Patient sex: M
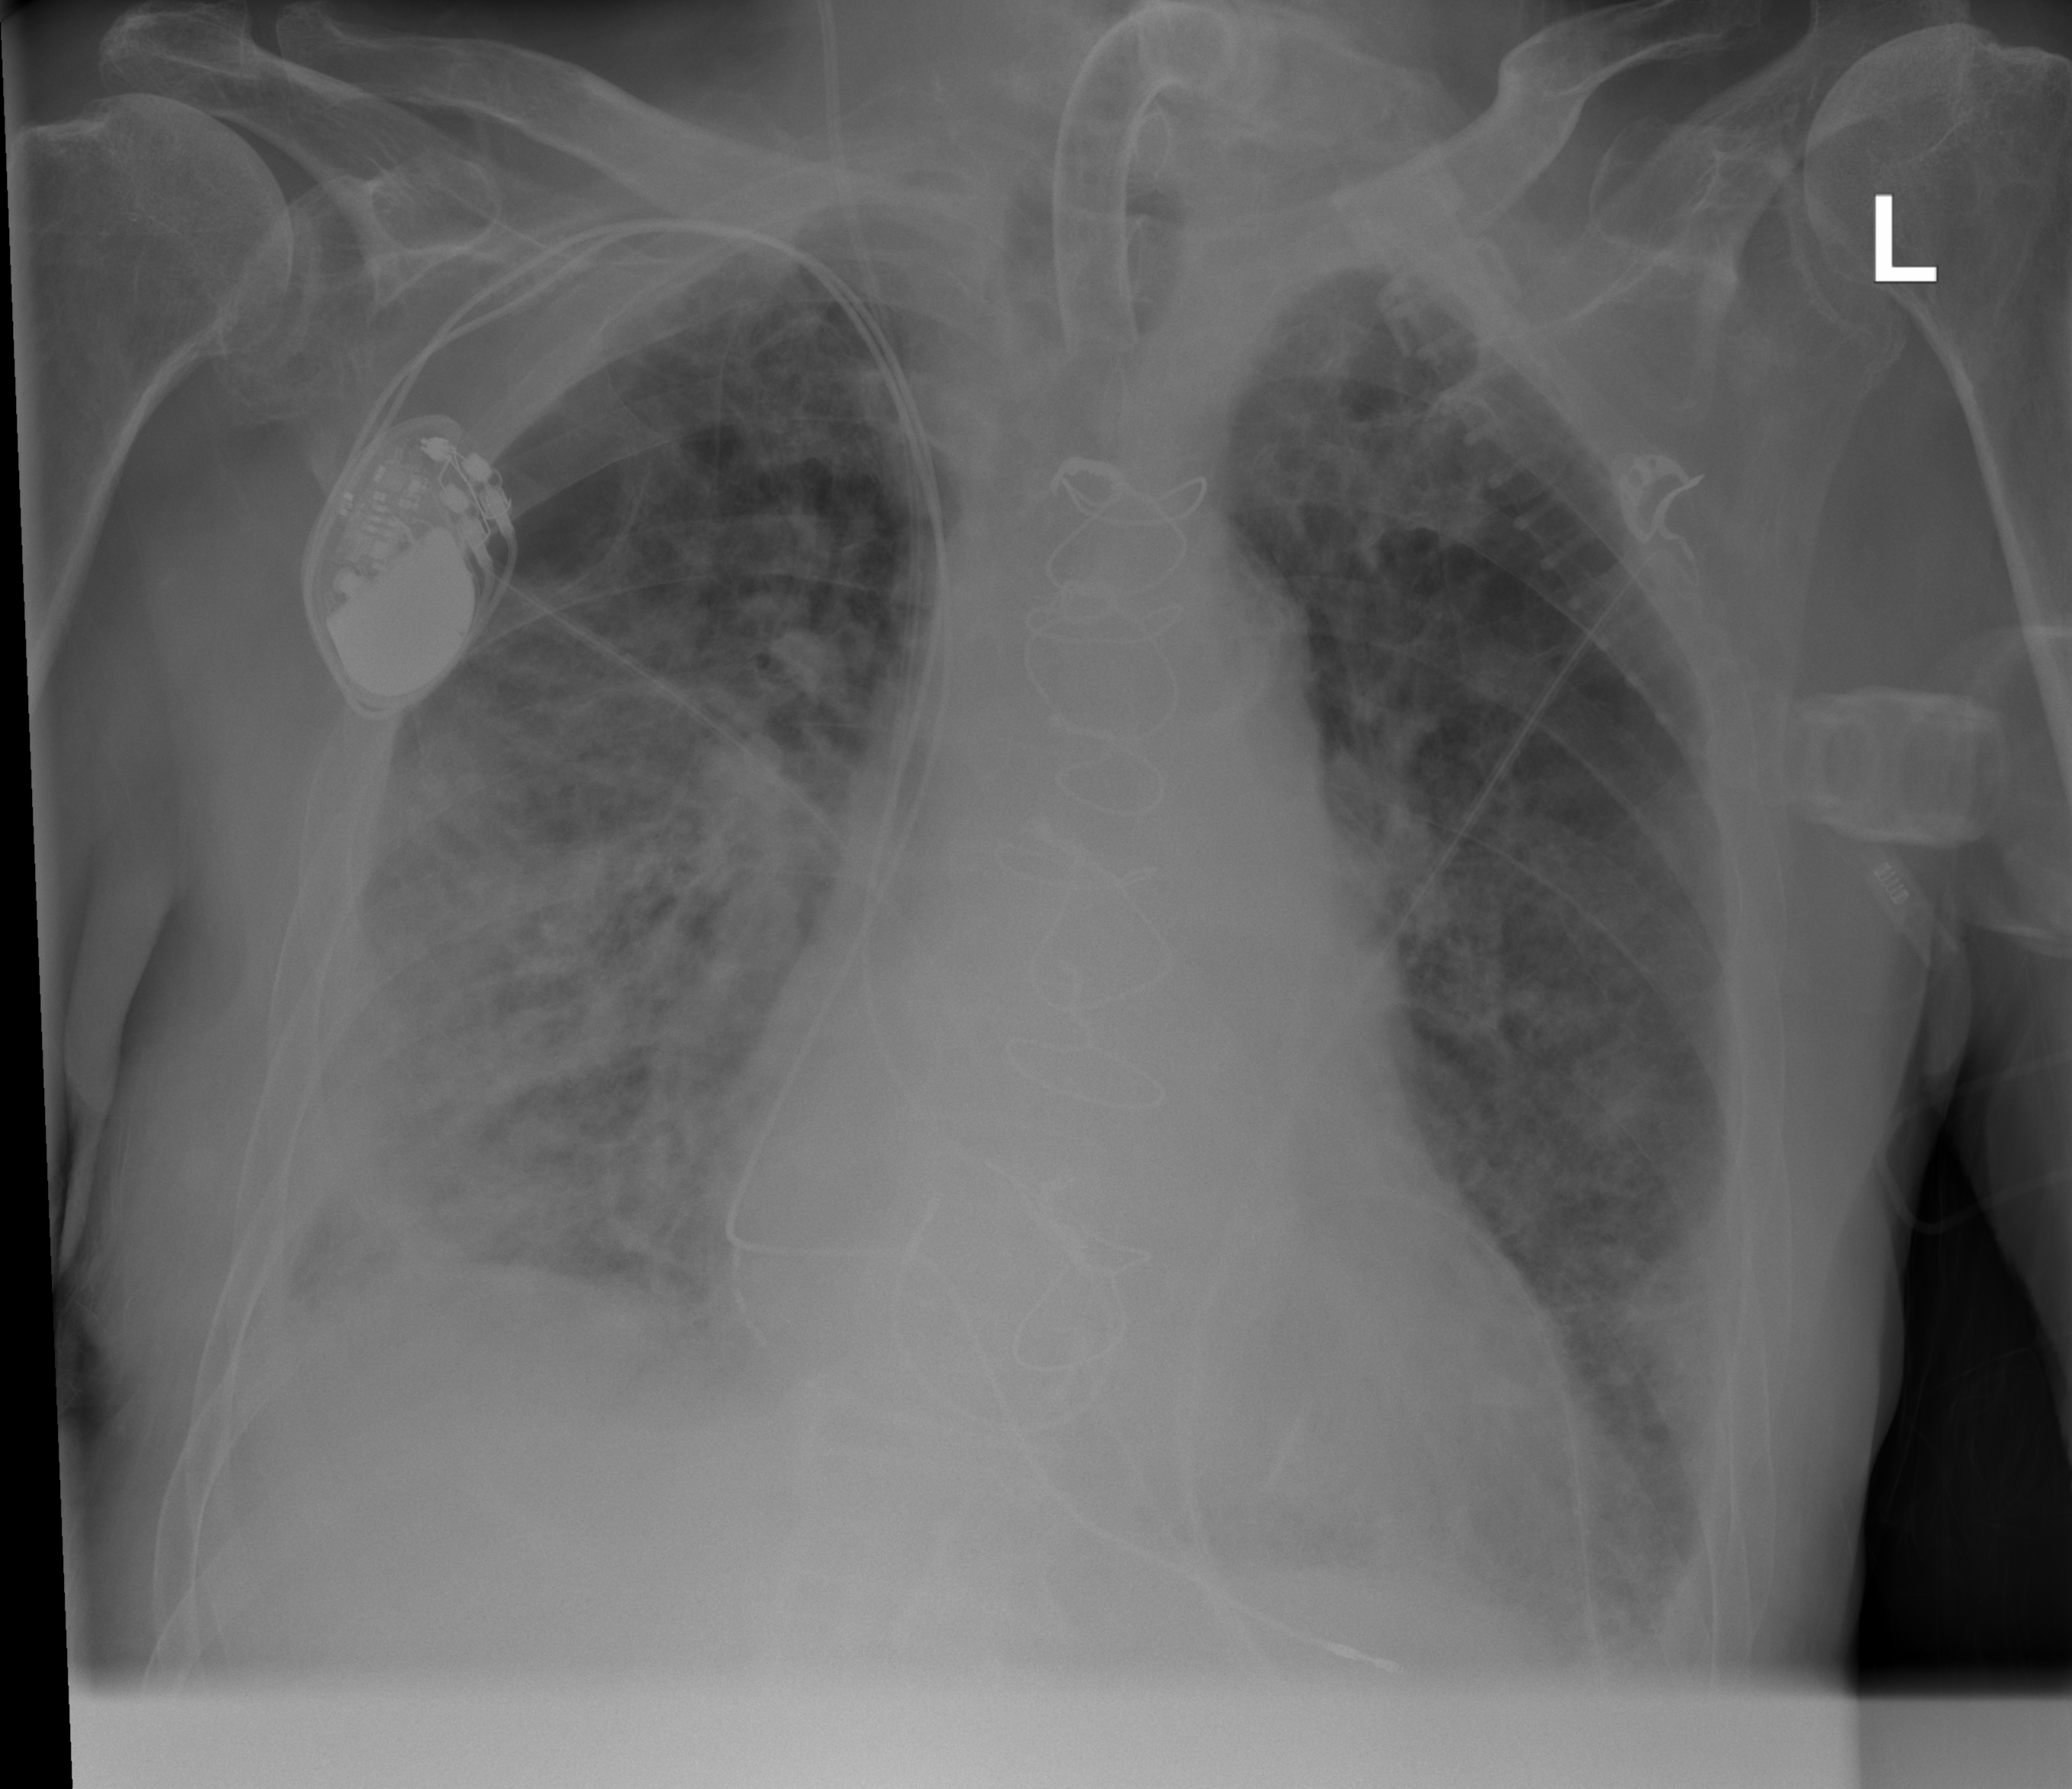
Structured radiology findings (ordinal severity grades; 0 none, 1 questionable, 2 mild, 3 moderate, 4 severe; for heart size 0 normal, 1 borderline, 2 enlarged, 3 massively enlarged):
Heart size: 2
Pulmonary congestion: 0
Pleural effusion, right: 2
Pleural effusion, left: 2
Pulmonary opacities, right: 3
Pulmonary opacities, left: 2
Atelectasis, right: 2
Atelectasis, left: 2